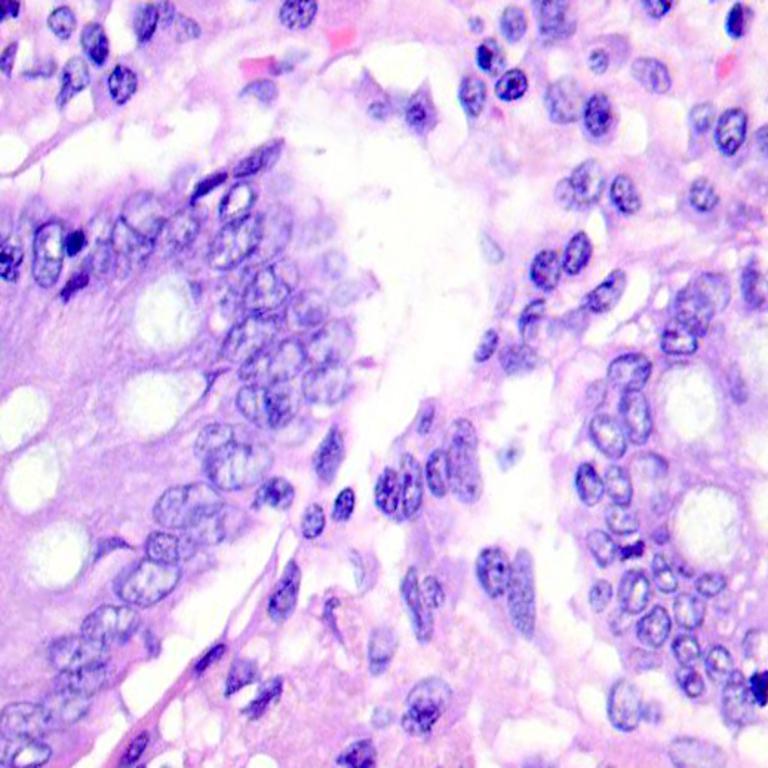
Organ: colon
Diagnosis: benign